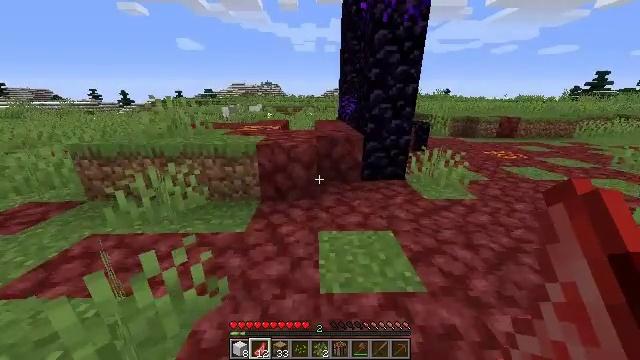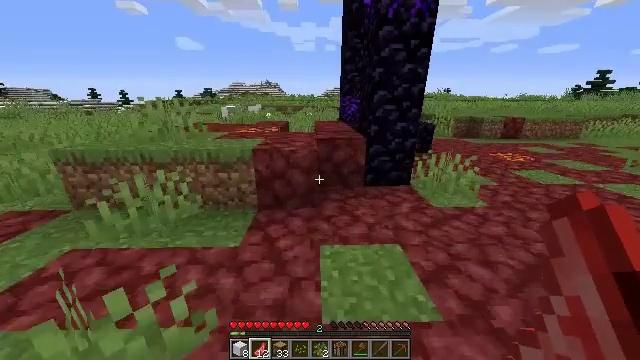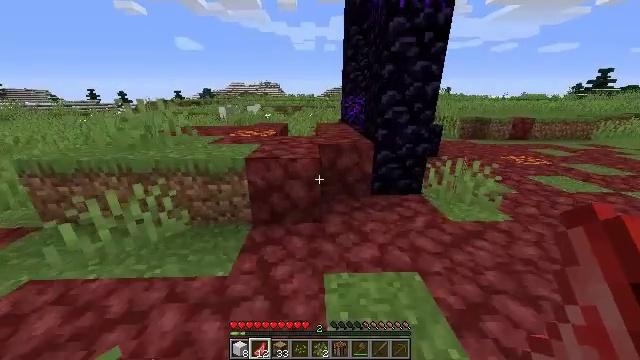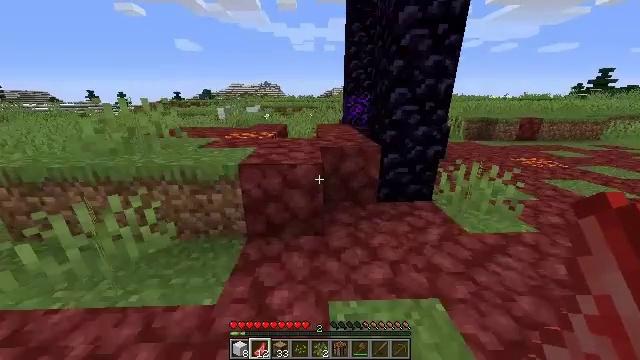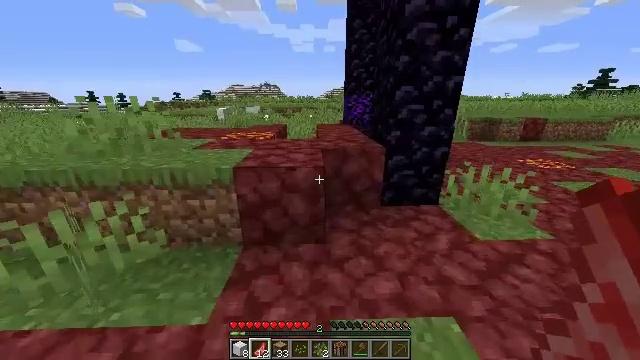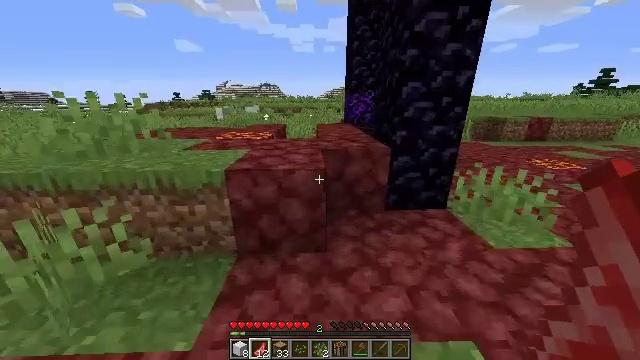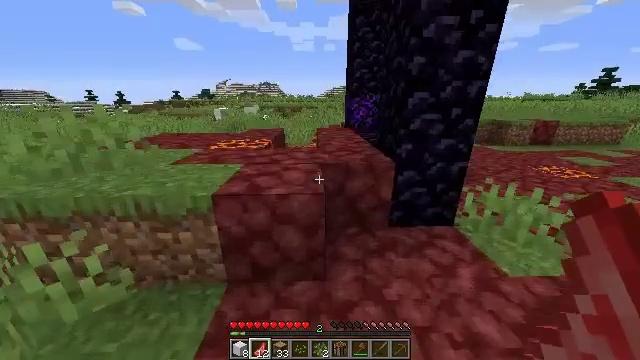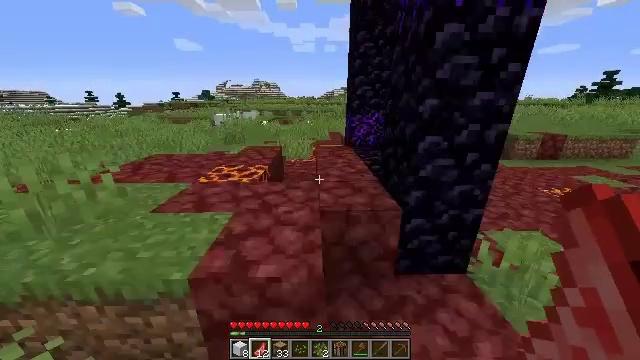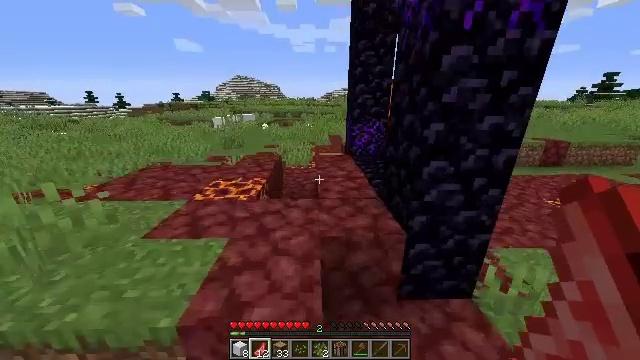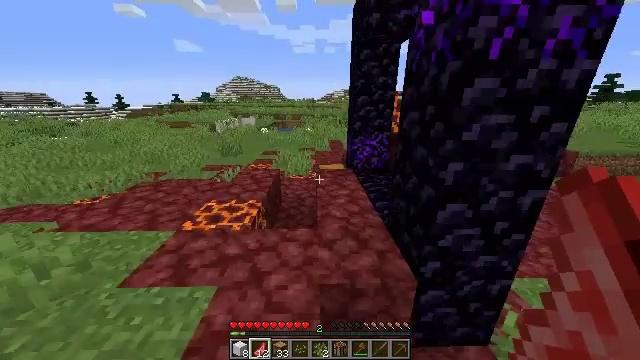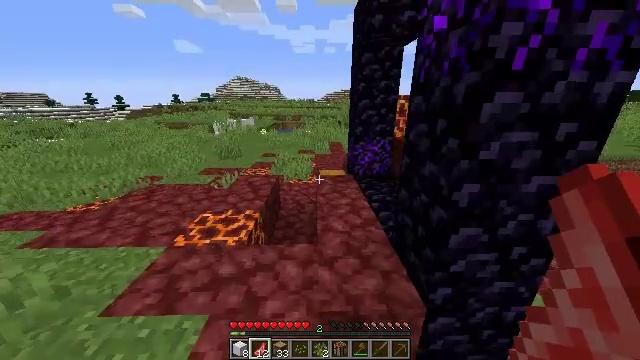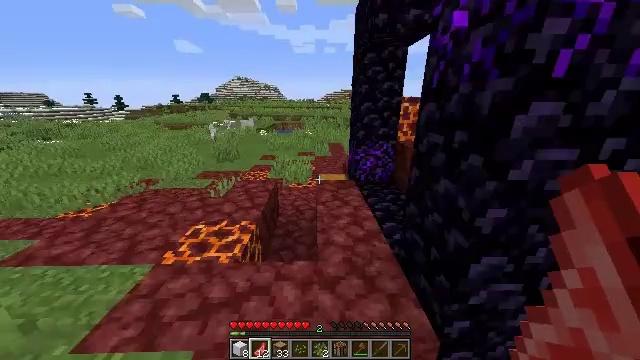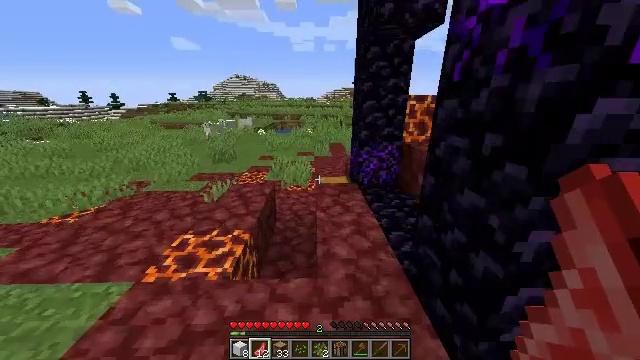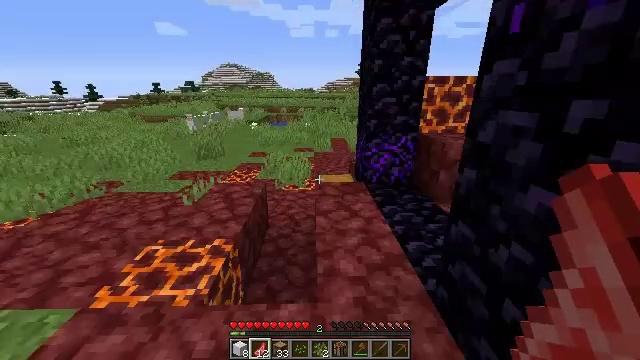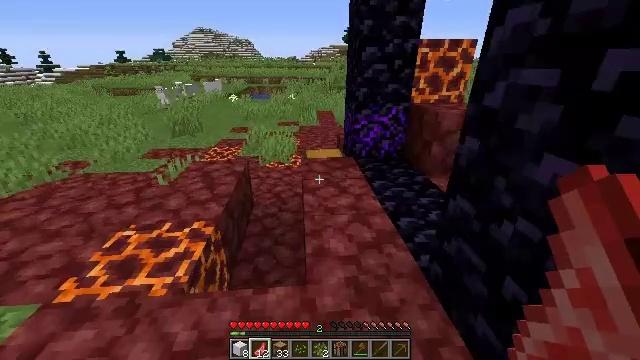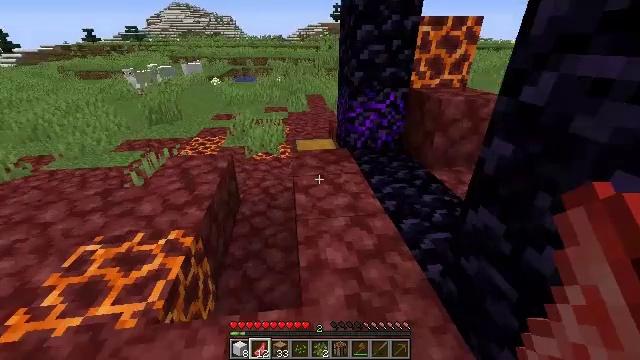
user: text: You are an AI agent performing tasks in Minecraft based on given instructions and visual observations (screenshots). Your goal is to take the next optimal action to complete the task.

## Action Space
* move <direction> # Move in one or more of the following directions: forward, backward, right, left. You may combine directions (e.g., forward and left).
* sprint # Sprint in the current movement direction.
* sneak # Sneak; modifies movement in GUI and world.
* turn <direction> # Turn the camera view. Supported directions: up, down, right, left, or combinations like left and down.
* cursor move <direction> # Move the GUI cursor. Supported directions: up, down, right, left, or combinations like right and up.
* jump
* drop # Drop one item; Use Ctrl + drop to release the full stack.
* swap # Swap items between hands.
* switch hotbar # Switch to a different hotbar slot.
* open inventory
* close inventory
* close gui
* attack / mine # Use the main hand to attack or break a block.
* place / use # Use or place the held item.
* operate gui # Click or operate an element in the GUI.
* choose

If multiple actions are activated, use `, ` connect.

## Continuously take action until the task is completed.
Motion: motion action
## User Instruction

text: Break the brewing stand to collect it.
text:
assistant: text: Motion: move forward
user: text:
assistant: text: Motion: move forward
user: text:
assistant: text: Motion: move forward
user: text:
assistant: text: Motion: move forward
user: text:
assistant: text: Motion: move forward
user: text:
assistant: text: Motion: move forward, jump
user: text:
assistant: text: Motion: move forward, jump
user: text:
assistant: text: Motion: move forward, jump
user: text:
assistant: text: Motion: move forward, jump
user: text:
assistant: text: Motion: move forward
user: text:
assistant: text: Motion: no_op
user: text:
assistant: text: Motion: no_op
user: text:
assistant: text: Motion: no_op
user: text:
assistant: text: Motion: turn right and down
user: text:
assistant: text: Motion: turn right and down
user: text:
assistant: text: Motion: turn right
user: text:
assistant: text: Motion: turn right and up
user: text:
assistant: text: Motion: turn right
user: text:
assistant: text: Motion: turn right
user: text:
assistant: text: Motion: no_op
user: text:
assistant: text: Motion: no_op
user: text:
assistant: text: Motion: no_op
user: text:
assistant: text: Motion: move forward
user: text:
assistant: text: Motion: move forward
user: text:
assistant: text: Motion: move forward, turn right
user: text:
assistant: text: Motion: move forward and move left, turn right and up
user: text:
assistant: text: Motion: move forward and move left, turn right and up
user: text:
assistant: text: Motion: move forward and move left, turn right
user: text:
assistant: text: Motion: move forward and move left, turn right
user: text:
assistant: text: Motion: move forward and move left